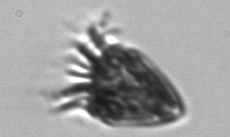
Label: Ciliophora